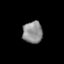
Tissue: lung
Cell type: Epithelial cells
Senescence score: 0.1753
Nuclear area (px): 422
Mean DAPI intensity: 142.979